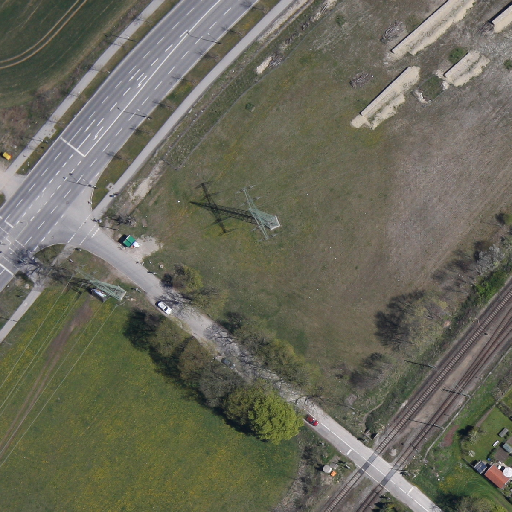
Referring expression: paved road